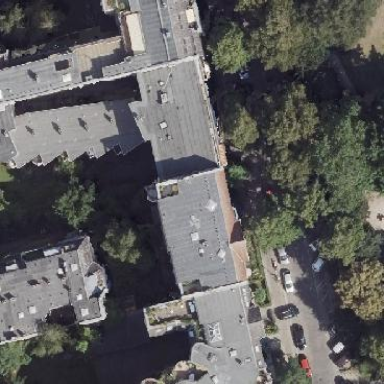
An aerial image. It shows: Apartment building with double saltbox roof shape.